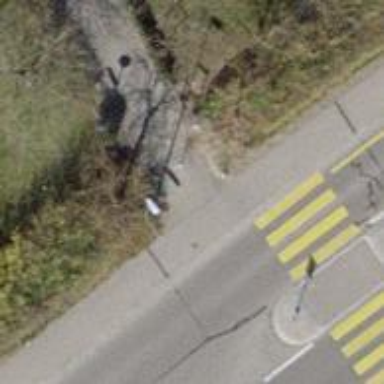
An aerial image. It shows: Cycle barrier.